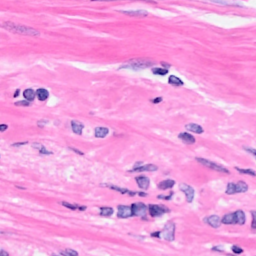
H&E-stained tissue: Breast